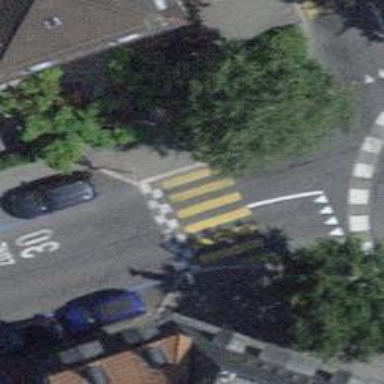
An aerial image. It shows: Uncontrolled zebra crossing with notable zebra markings.